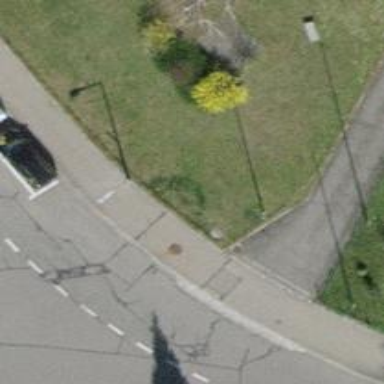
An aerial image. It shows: Asphalt sidewalk along the footway.